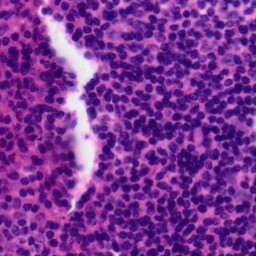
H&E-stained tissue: Tonsil